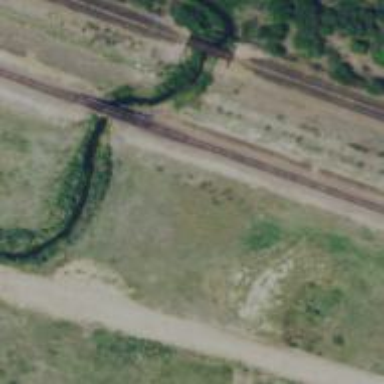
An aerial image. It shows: Railway bridge.